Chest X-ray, AP view. Patient: 19 years old, sex M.
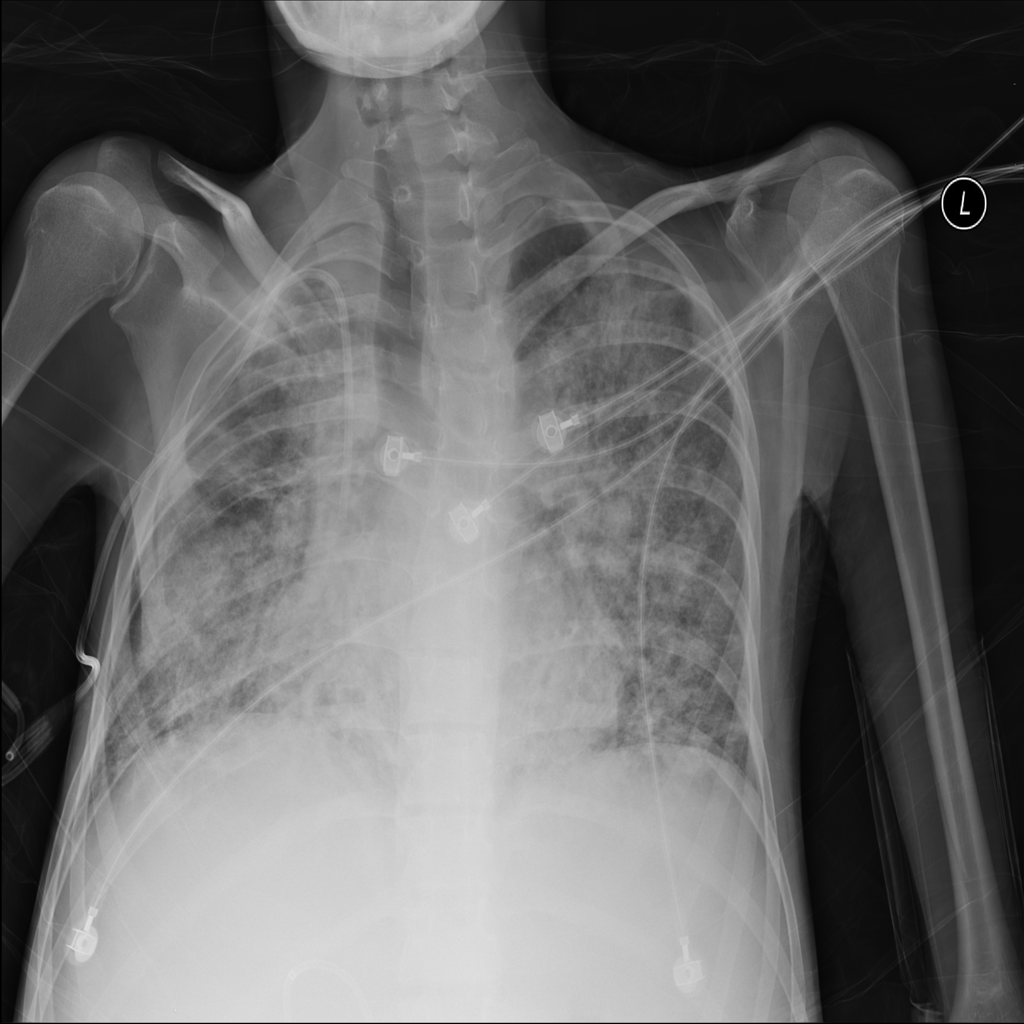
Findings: No Finding